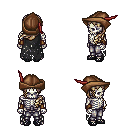
a pixel art fantasy rpg character, male body template, skeleton, black tattered cape, metal pants, white blonde left-swept hairstyle, leather cap, leather bracers, ghillies, four views (front, back, left, right), 2x2 character sprite sheet, small pixel art, hard edges, no anti-aliasing